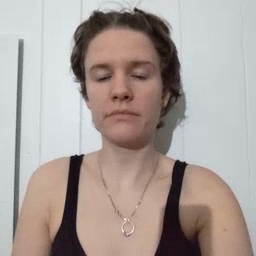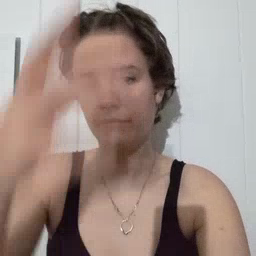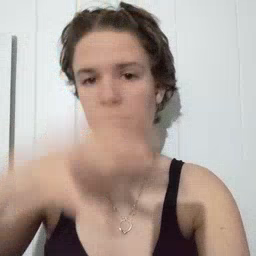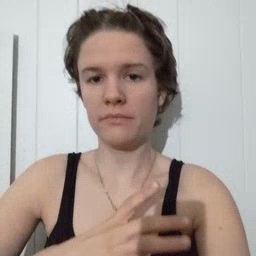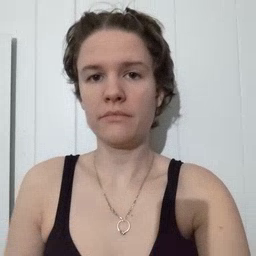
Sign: man